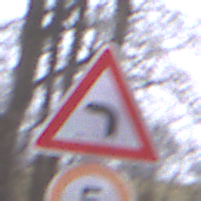
Verkehrszeichen: KurveLinks
Zusatzzeichen unten: Geschwindigkeit5
Umgebung: Outdoor, Nature
Tageszeit: Midday
Wetter: Overcast
Licht: Natural
Jahreszeit: Autumn
Kontrast: LowContrast